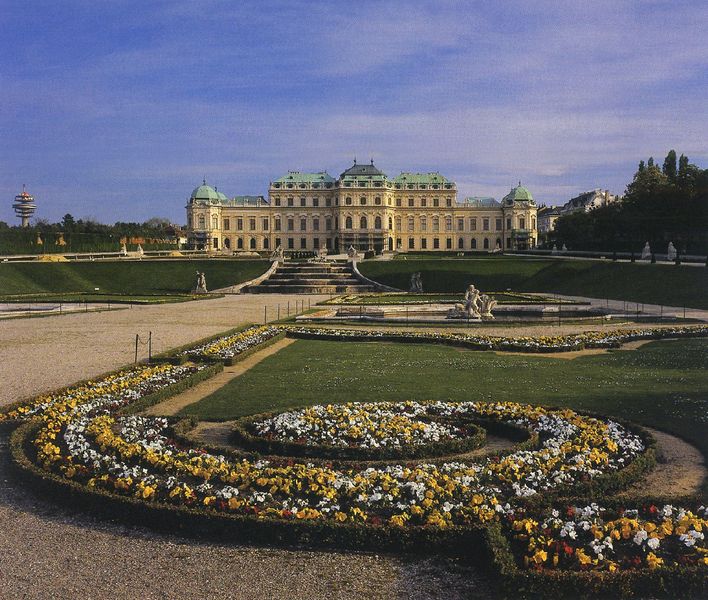
Titel: Oberes Belvedere
Künstler: Johann Lukas von Hildebrandt
Standort: Wien (EU - AUT)
Schlagwörter: blau, himmel, gelb, grün, blumen, blüten, gebäude, park, rasen, schloss, weg, wiese, architektur, barock, figur, brunnen, garten, statue, ansicht, kies, treppe, treppen, stufe, stufen, frühling, foto, fotografie, photographie, berlin, palast, symmetrisch, photo, beet, beete, wien, schnecke, gänseblümchen, spirale, schlosspark, belvedere, potsdam, rabatten, majuskeln, kupferdach, fernsehturm, prinz eugen